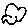
Label: cloud